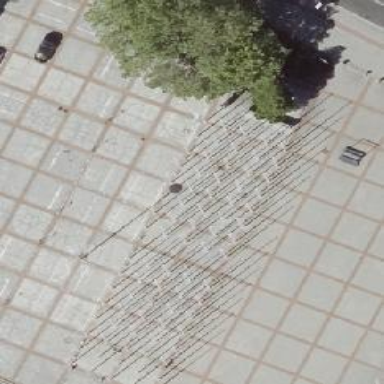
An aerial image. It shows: Flagpole structure.